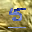
Label: 5